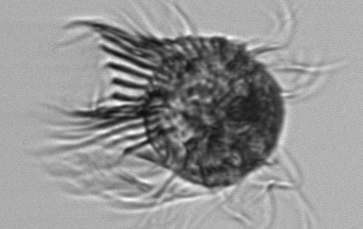
Label: Pelagostrobilidium